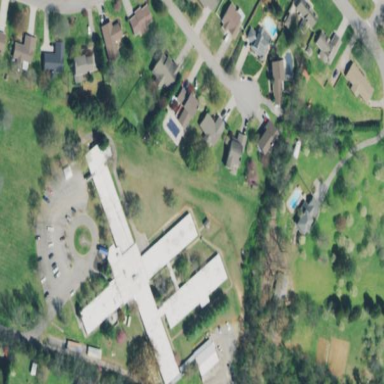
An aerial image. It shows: Hospice providing healthcare services.